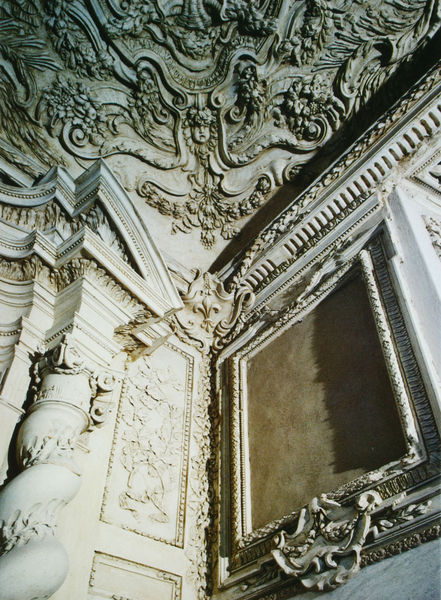
Titel: Appartement der Herzogin Margherita Farnese, Stanza dell'Alcova, Stuckarbeiten
Künstler: Andrea Seghizzi
Standort: Piacenza
Institution: Palazzo Farnese
Schlagwörter: blätter, kopf, schatten, weiß, ocker, ausschnitt, blumen, braun, fenster, frau, geschwungen, köpfe, licht, marmor, raum, schwarz, säule, gebäude, rosen, beige, ornament, barock, gesicht, rahmen, stein, bild, spiegel, felder, kirche, decke, girlande, rokoko, engel, früchte, ranken, trauben, relief, bilderrahmen, ecke, ansicht, leer, giebel, mauer, formen, vorsprung, dekoration, jugendstil, detail, inschrift, dekor, floral, ornamente, verzierung, stuck, wedel, foto, fotografie, photographie, maske, dom, plastisch, gewunden, lilie, gedreht, kapitell, girlanden, photo, fries, wappen, sims, schnörkel, gesims, voluten, farbfoto, medusa, meduse, stuckdecke, gips, ornamentik, reliefs, verzeirung, verspielt, spirale, aufnahme, drache, serpentinen, groteske, fires, rocaille, kringel, eckansicht, katholisch, stuk, bernini, sprenggiebel, stuckatur, stukkatur, salomonisch, ckansicht, #säule, necke, gesprengter gibel